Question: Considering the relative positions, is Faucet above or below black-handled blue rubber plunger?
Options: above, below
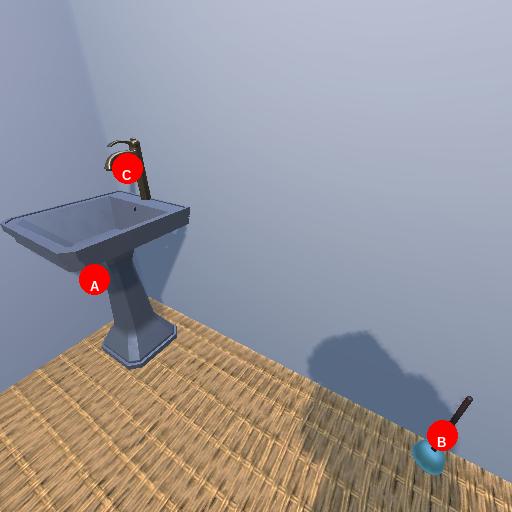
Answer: above